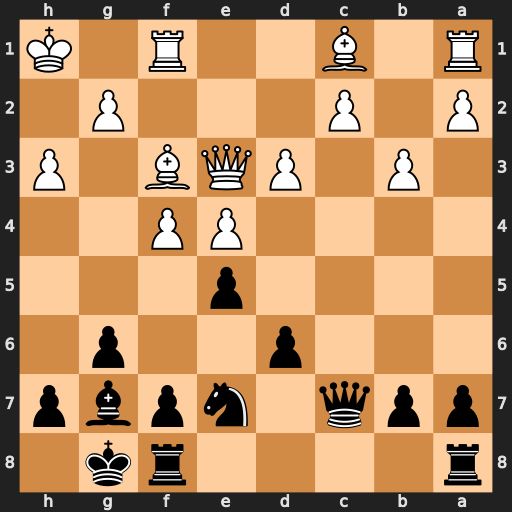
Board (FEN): r4rk1/ppq1npbp/3p2p1/4p3/4PP2/1P1PQB1P/P1P3P1/R1B2R1K
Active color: b
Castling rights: -
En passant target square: -
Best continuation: exf4 Qf2 Bxa1